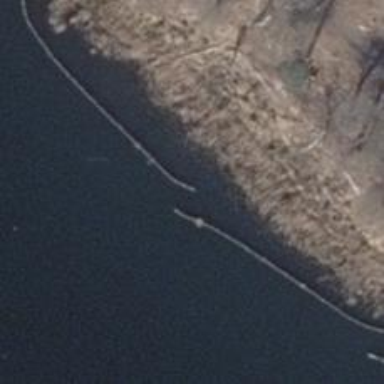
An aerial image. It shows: Breakwater structure.